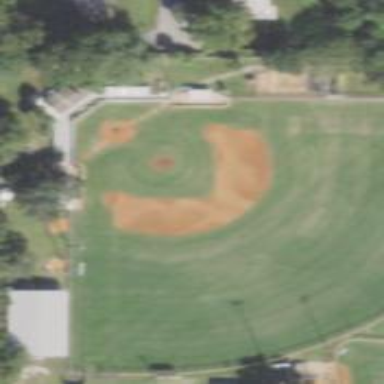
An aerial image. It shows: Baseball pitch for leisure land.